Question: I am having an issue with designing a storyboard. I currently have an app in the app store that was designed with XIB files. I have a tableView placed on a UIViewController - not a tableViewController - that loads a unique viewController for each row that is selected.
I am trying to convert this concept to a storyboard. I've done the following
1. Place a UIViewController in the Storyboard.
2. Place a UITableView on the UIViewController so I can customize the table view.
3. I tried making connections to multiple ViewControllers from the UITableViewCell and I am not allowed.
4. I tried creating multiple segues from the UIViewController - which I can - but when I click on the cells the segues are not fired. I tried using didSelectRowAtIndexPath: and prepareForSegue:
Since this did not work I tried creating a project with a UITableViewController and then created multiple segues from the UITableViewController. I then named each segue and used the didSelectRowAtIndexPath: method to test the selected cell and called performSegueWithIdentifier: and this did not work. As I clicked on cells I would get random loading of the incorrect viewController. I've copied a bit of my code and few screen shots below.
I am wondering if I am blatantly missing something obvious or do I have to revert to a xib format for this type of project?
'''
override func tableView(tableView: UITableView, didDeselectRowAtIndexPath indexPath: NSIndexPath)
{
if indexPath.row == 0
{
println("Segue1")
self.performSegueWithIdentifier("Segue1", sender: self)
}
else if indexPath.row == 1
{
println("Segue2")
self.performSegueWithIdentifier("Segue2", sender: self)
}
else if indexPath.row == 2
{
println("Segue3")
self.performSegueWithIdentifier("Segue3", sender: self)
}
}
'''

Take care,
Jon
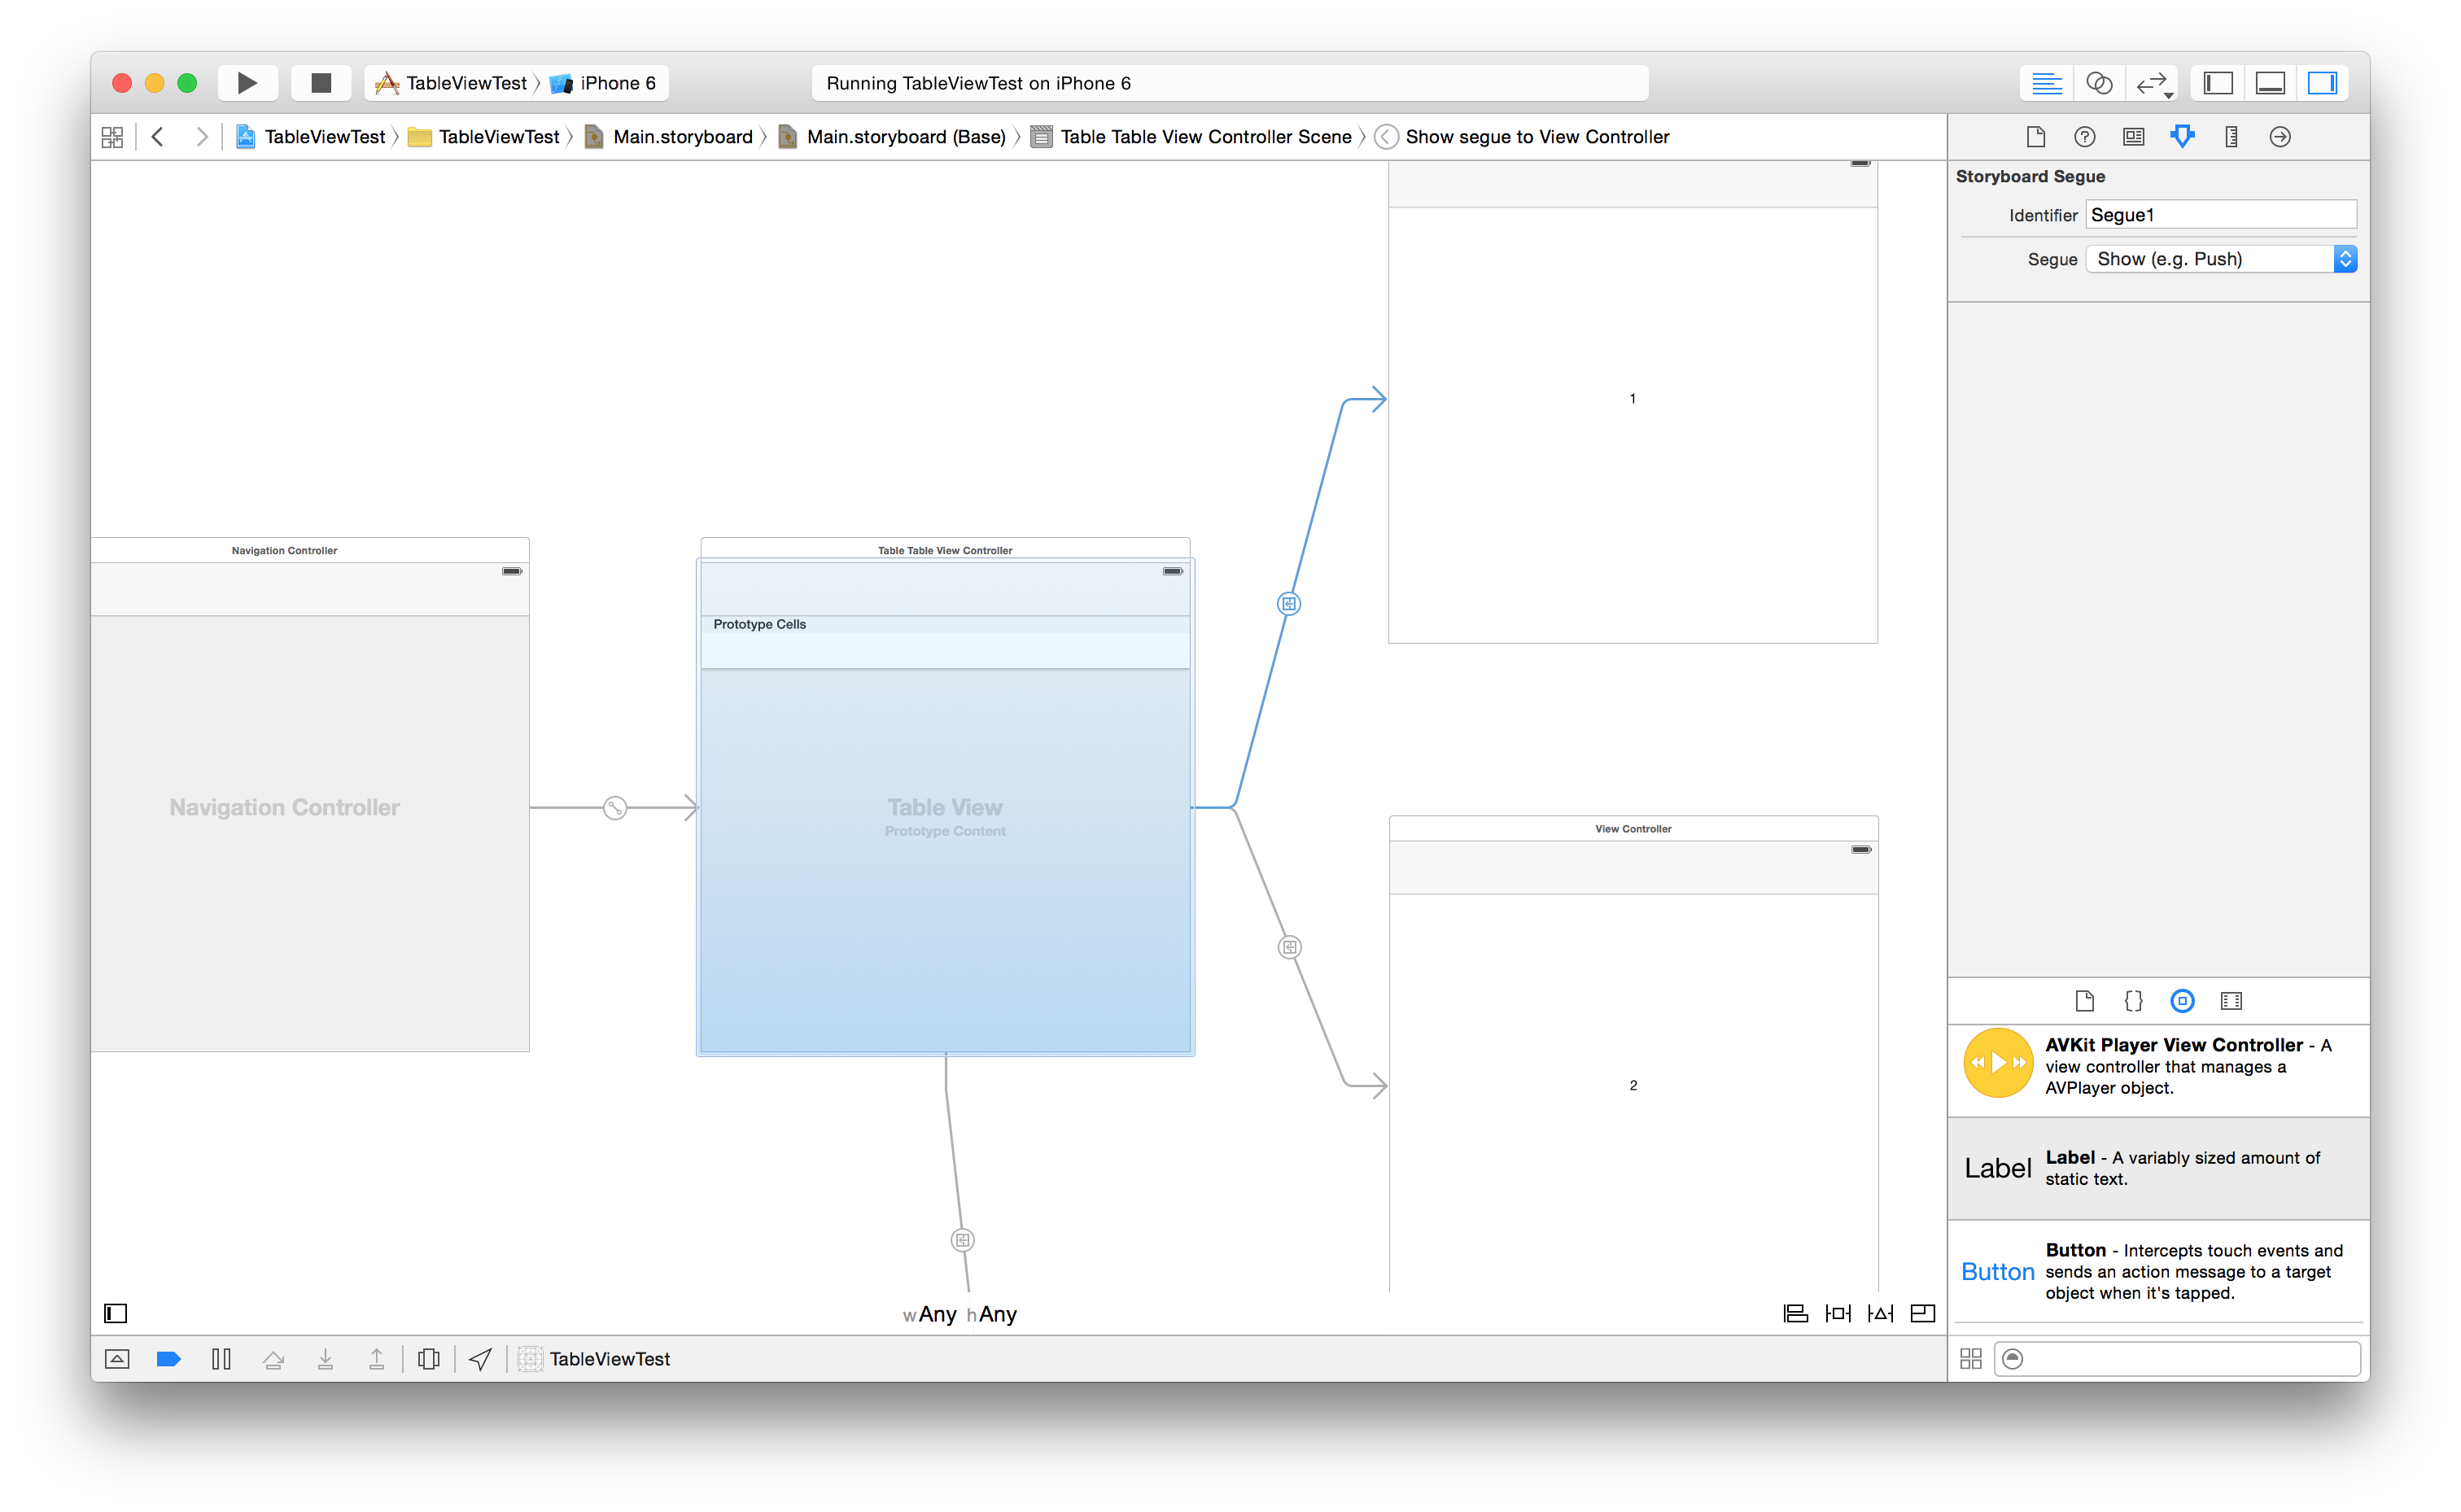
Answer: The method
'override func tableView(tableView: UITableView, didDeselectRowAtIndexPath indexPath: NSIndexPath)' is called when an item is deselected.
To call a method when an item is selected, change the method name to 'override func tableView(tableView: UITableView, didSelectRowAtIndexPath indexPath: NSIndexPath)'